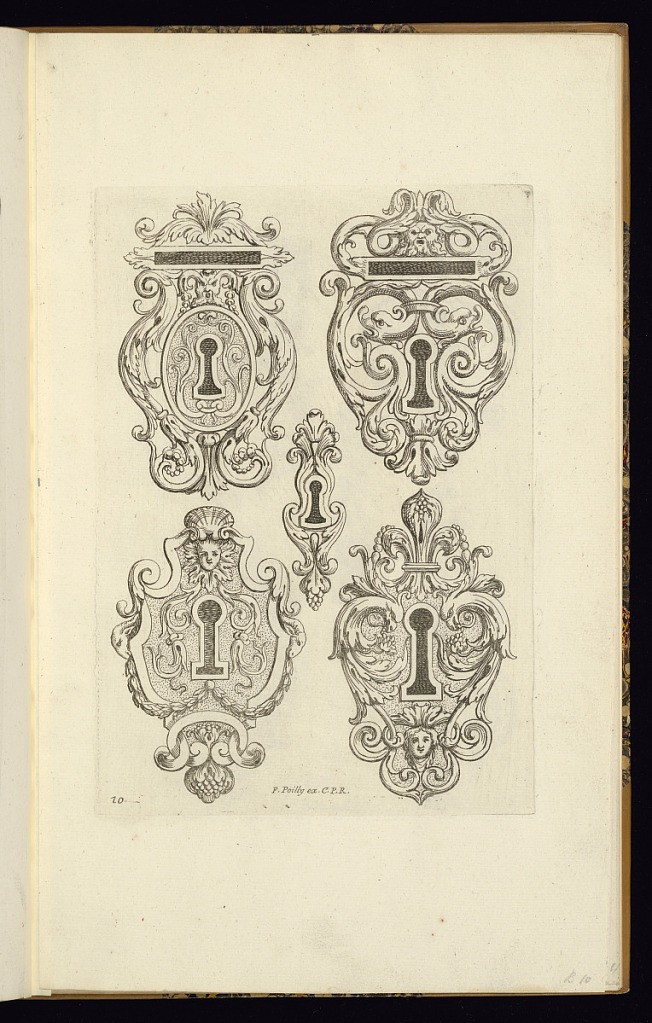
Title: Key Plate Designs
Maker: Antoine Pierretz le jeune, French, active 1660-70
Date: ca. 1665
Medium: Etching on laid paper
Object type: Print
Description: Five designs for key plates or escutcheons decorated with masks, foliate scrolls, terminal figures, scrolling acanthus leaves, fleurons, beads, birds, shells, fleur-de-lys, ram's heads, festoons of leaves, and an acorn. The plate is numbered and signed.